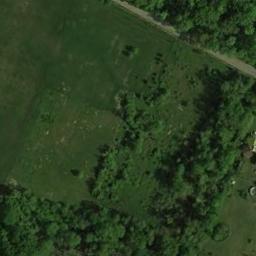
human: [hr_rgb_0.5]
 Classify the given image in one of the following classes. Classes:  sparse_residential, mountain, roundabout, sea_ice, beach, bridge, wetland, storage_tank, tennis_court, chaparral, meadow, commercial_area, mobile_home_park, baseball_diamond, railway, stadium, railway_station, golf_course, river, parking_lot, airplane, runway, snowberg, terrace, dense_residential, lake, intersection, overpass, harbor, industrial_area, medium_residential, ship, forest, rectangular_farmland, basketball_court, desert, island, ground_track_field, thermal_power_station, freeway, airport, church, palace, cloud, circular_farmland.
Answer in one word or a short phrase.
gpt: meadow